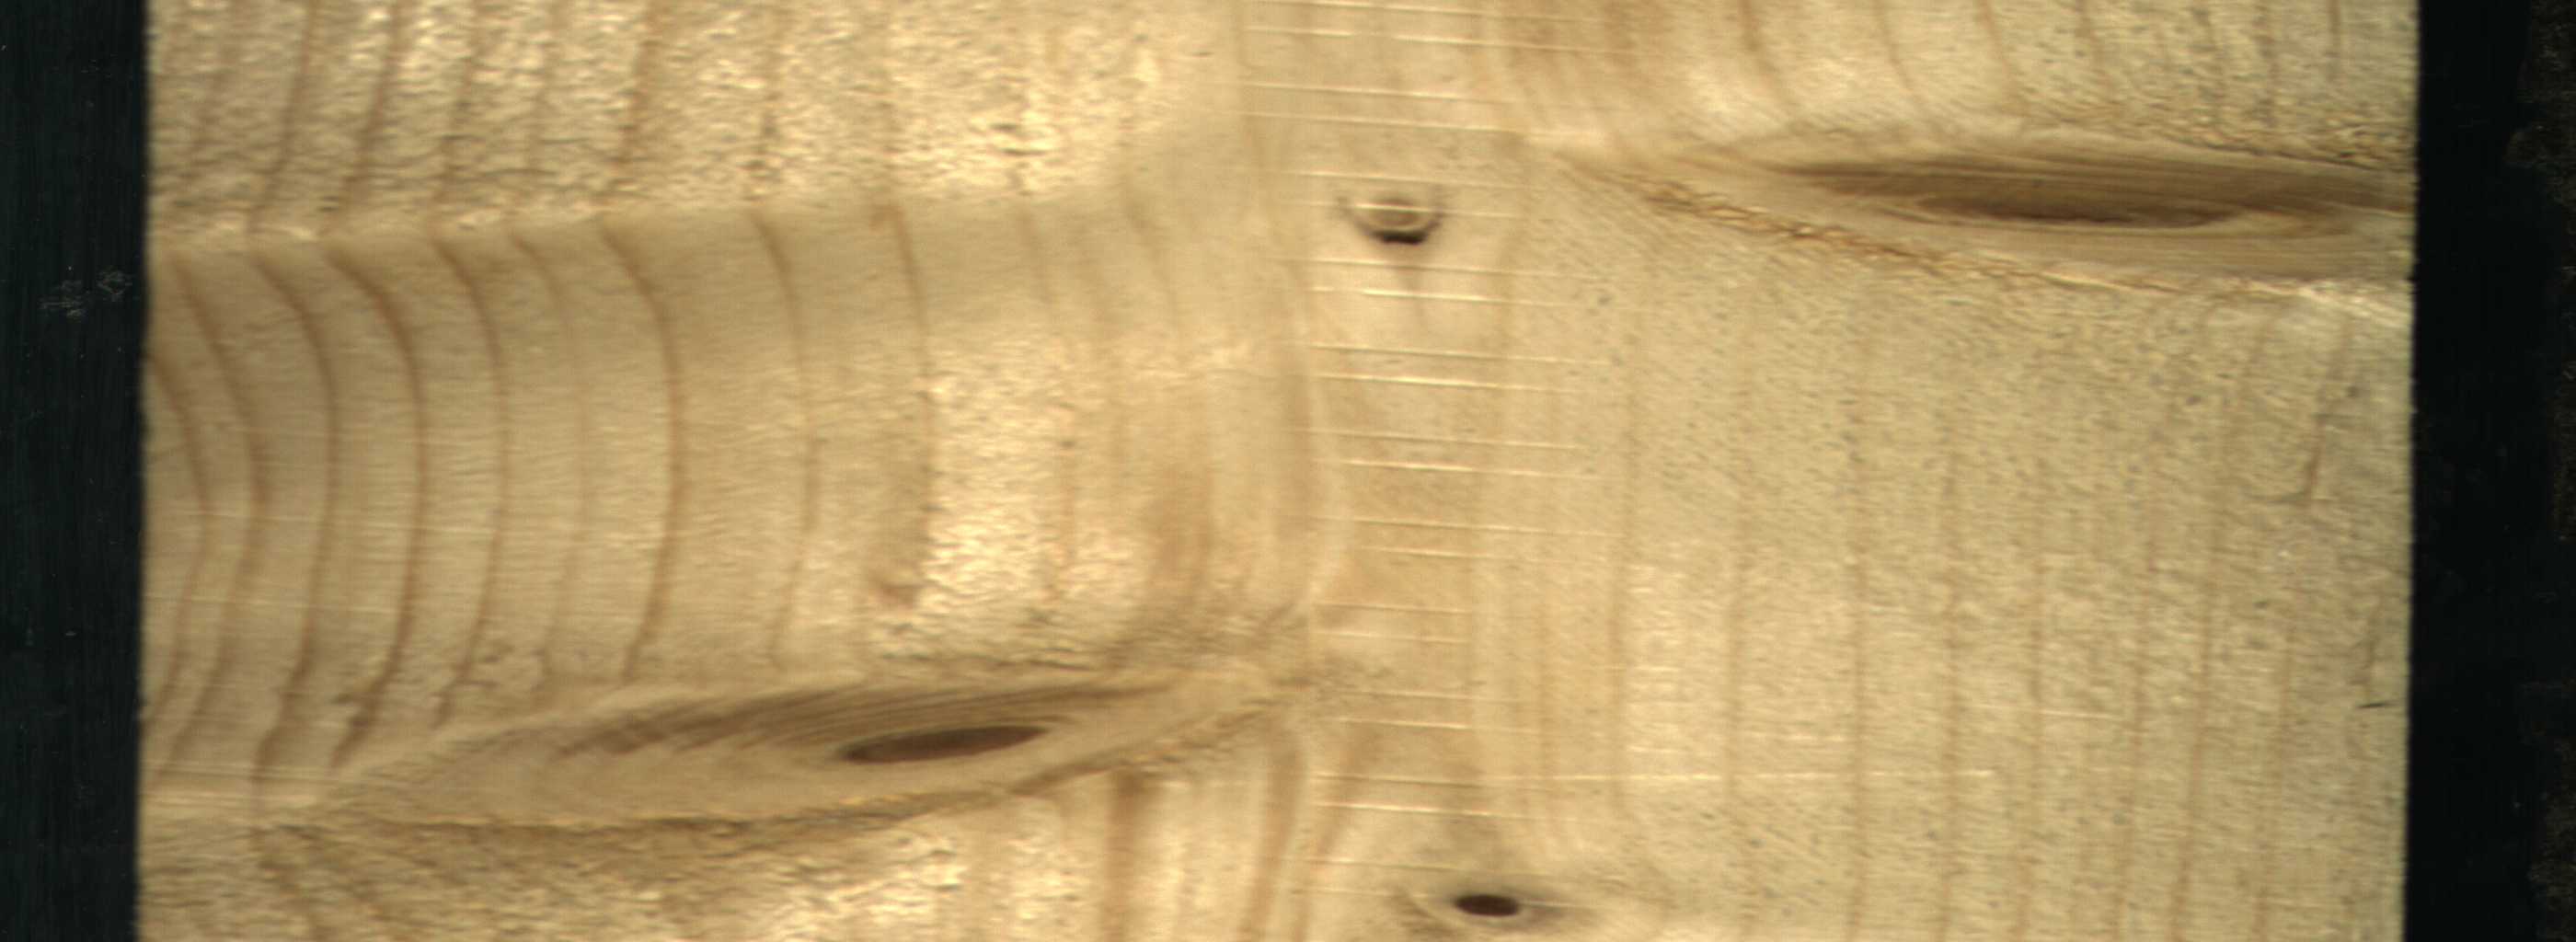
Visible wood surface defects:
Dead_Knot
Dead_Knot
Live_Knot
Live_Knot
Live_Knot